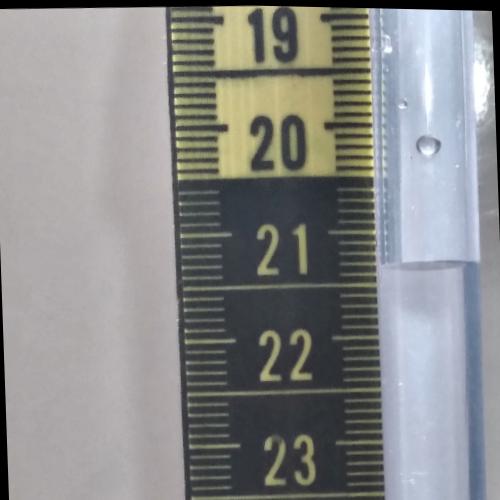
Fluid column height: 21.3 cm